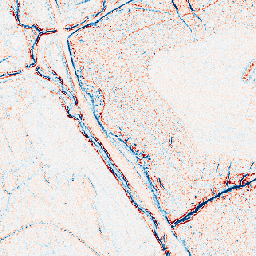
Category: edge_preserving
Decomposition family: bilateral
Decomposition parameters: d: 5
sigma_color: 50
sigma_space: 100
Upsampling method: area
Upsampling parameters: scale: 8
Upsampling scale: 8